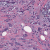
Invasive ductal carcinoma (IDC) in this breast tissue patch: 1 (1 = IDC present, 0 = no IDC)